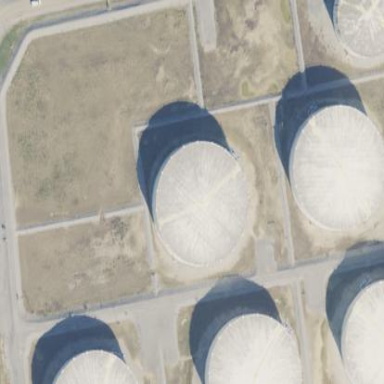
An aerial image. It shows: Storage tank which is man-made.